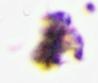
Label: Detritus